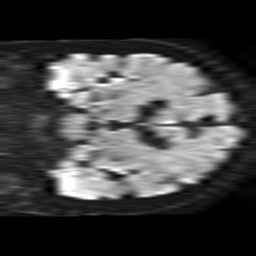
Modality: TRACE
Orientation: coronal
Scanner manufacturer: philips
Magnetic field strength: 1.5 T
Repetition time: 4.6 s
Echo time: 0.07699 s